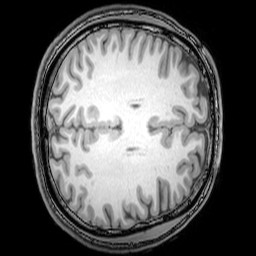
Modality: T1w
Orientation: axial
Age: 23
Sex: male
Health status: healthy
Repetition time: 0.081 s
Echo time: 0.037 s